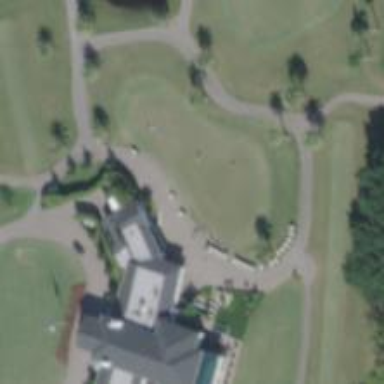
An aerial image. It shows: Service road designated as golf cart path.